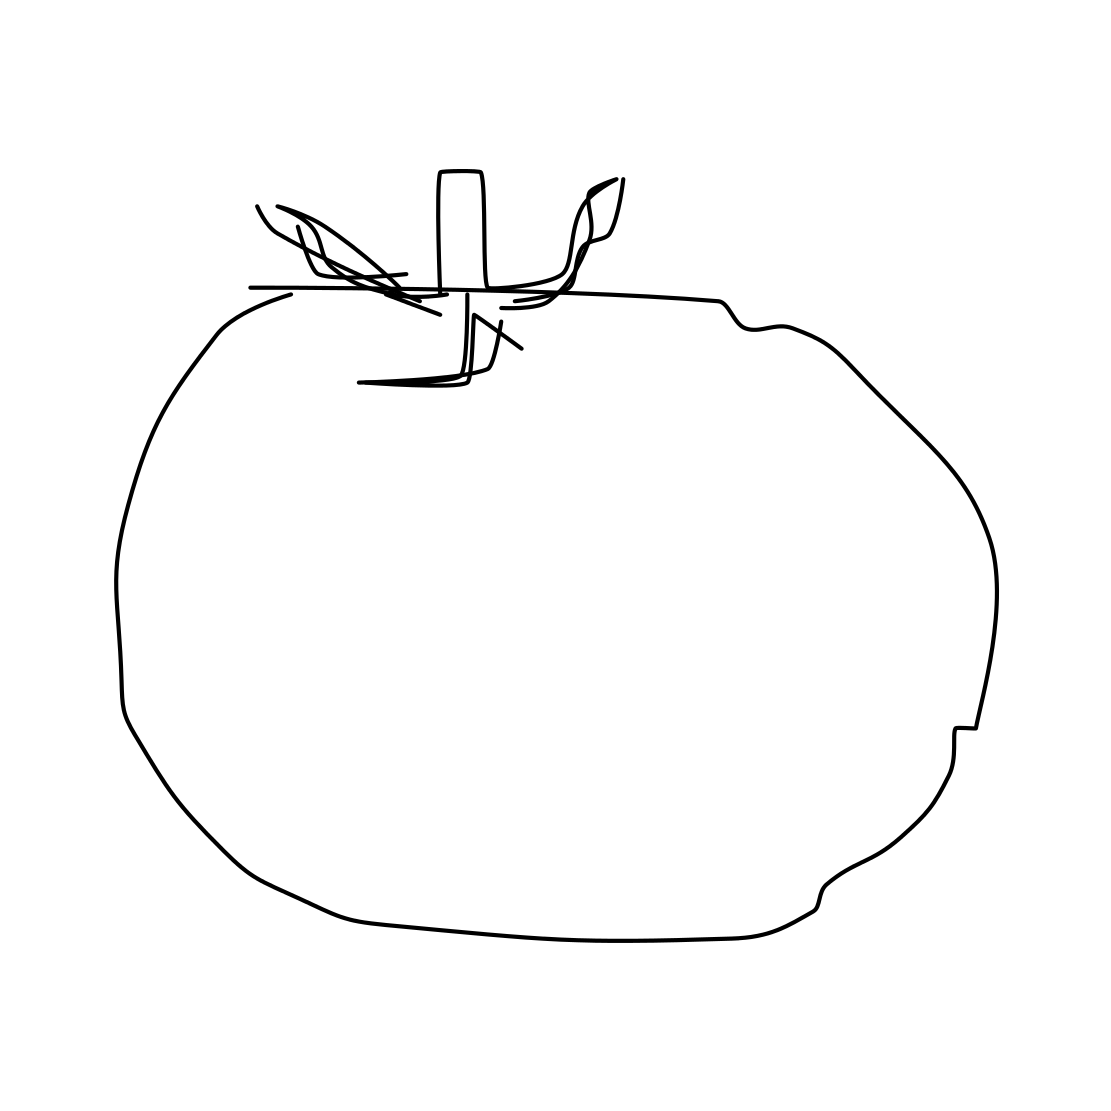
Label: tomato